Aerial crown-view tile of a tropical tree (Barro Colorado Island, Panama), acquired 20240611:
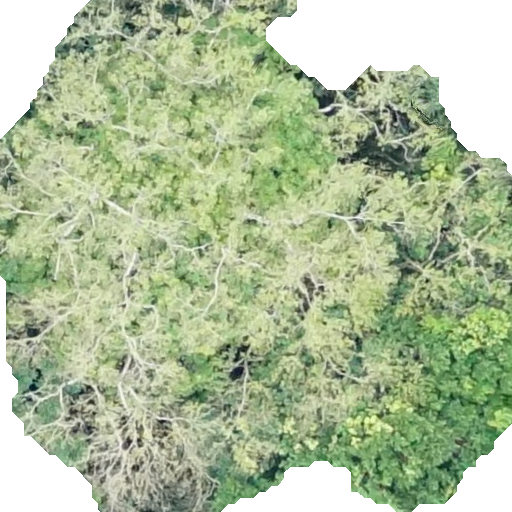
Species: Luehea seemannii
GBIF accepted scientific name: Luehea seemannii
Crown area: 379.408 m²